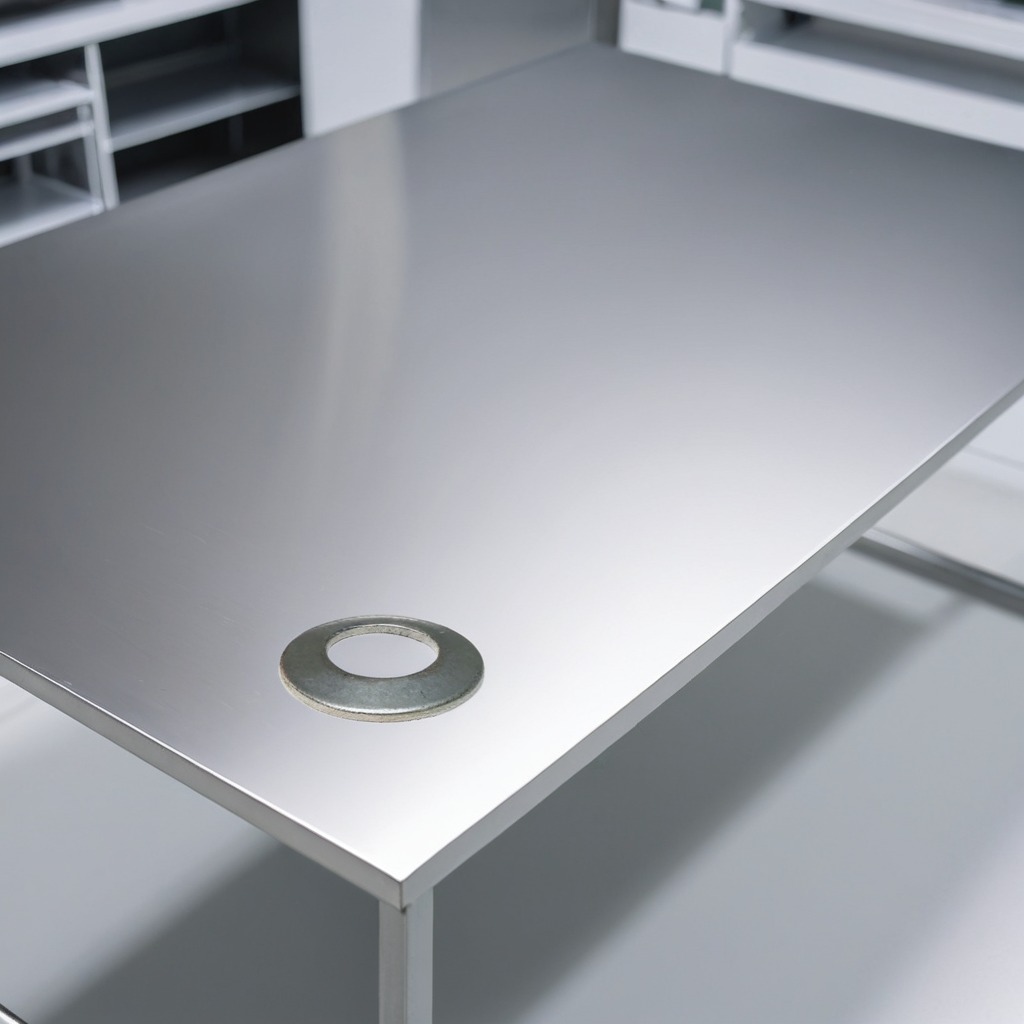
A flat metal washer lies on a stainless steel table in a high-end prototyping lab.